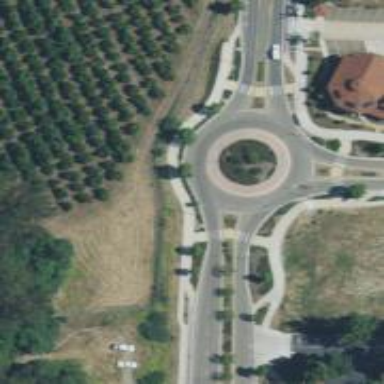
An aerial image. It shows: Secondary road with asphalt surface leading to roundabout.